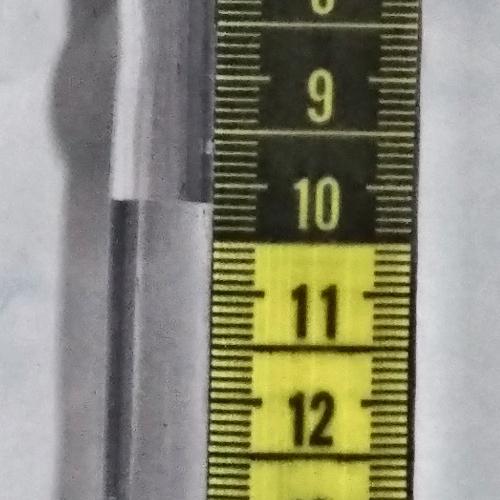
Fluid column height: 10.2 cm